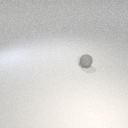
small gray rubber sphere